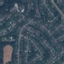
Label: Residential